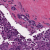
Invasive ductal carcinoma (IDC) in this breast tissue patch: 0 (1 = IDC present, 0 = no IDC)